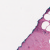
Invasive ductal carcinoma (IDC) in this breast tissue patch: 0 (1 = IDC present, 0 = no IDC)